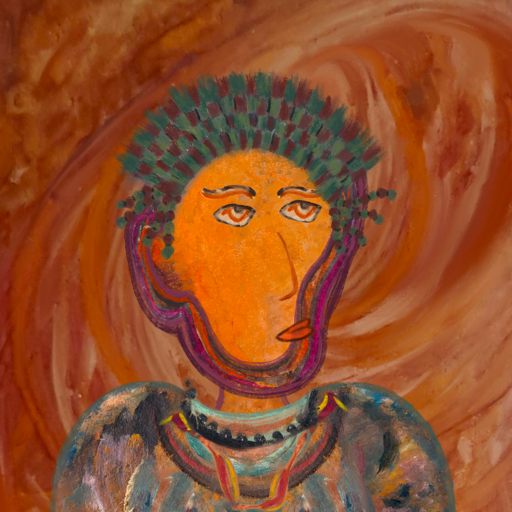
Background: Pious_Lady, Head And Neck Side: Hypocrite_w_Hair, Face Side: Experience, Bust: Boggyland, Hair Side: Blank, Head Accessory: After_Raid_Crown, Second Necklace: Gypsy_Mother_1, Necklace: Childish, Baby: Blank